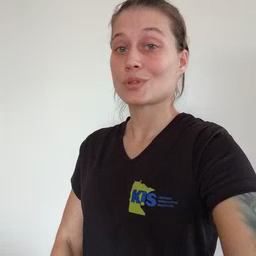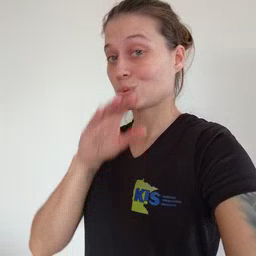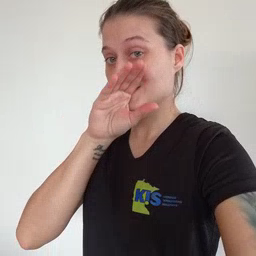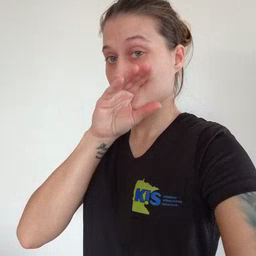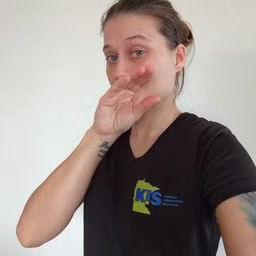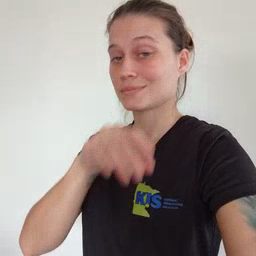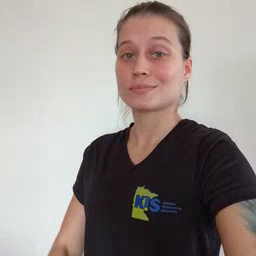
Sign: goose